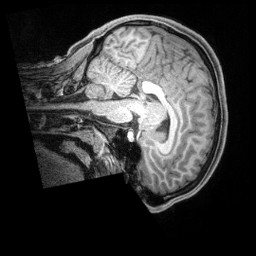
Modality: T1w
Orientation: sagittal
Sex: male
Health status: ill
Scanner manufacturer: siemens
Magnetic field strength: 3 T
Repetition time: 2.4 s
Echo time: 0.00201 s